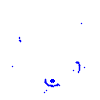
Particle: pion